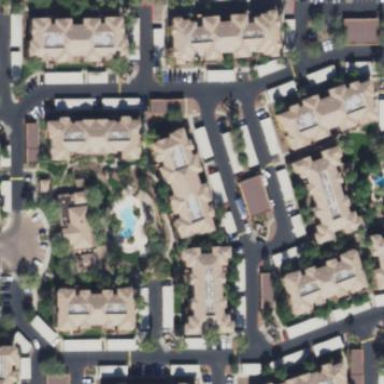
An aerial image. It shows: Residential area with apartments.